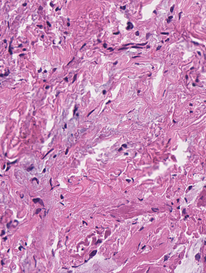
Tumor epithelial tissue: no
Tumor-associated stroma tissue: yes
Normal tissue: no